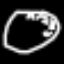
Label: clock